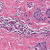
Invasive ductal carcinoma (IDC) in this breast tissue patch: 0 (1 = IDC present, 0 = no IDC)